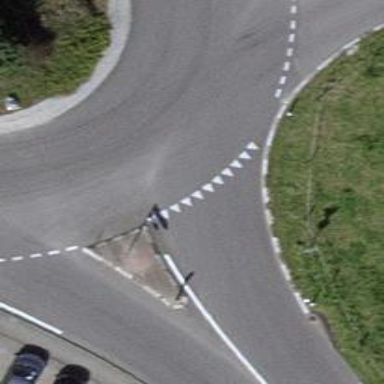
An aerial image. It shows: Road with "give way" sign.